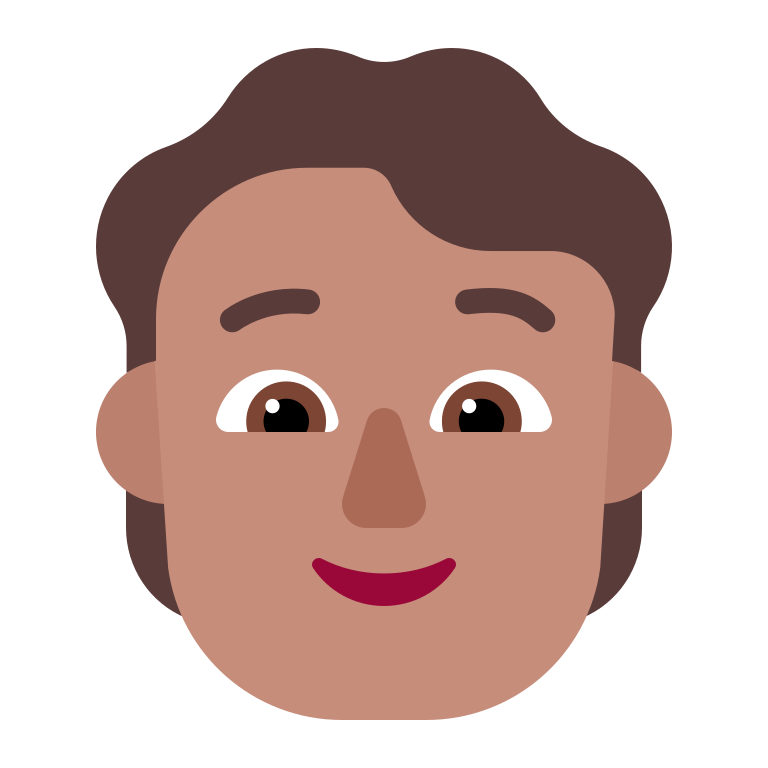
person flat